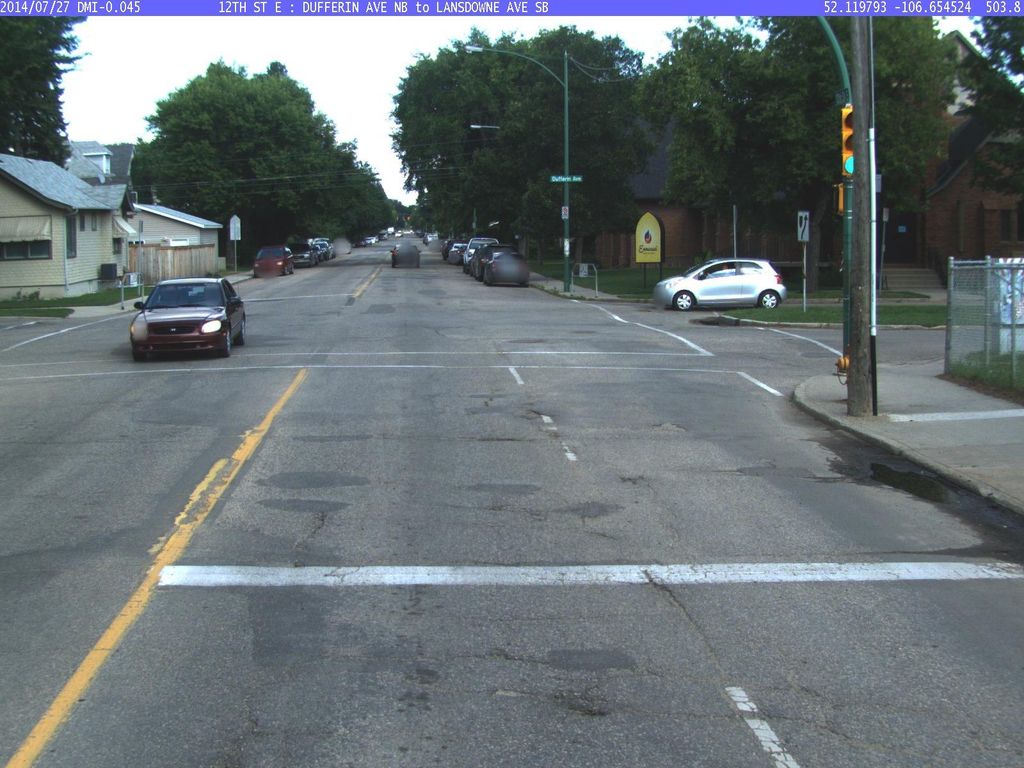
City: saskatoon